Frequency: 95000
Velocity: 0,2945
Power: 3,1
Pulse duration: 0,0000001
Pass count: 1
Magnification: 10
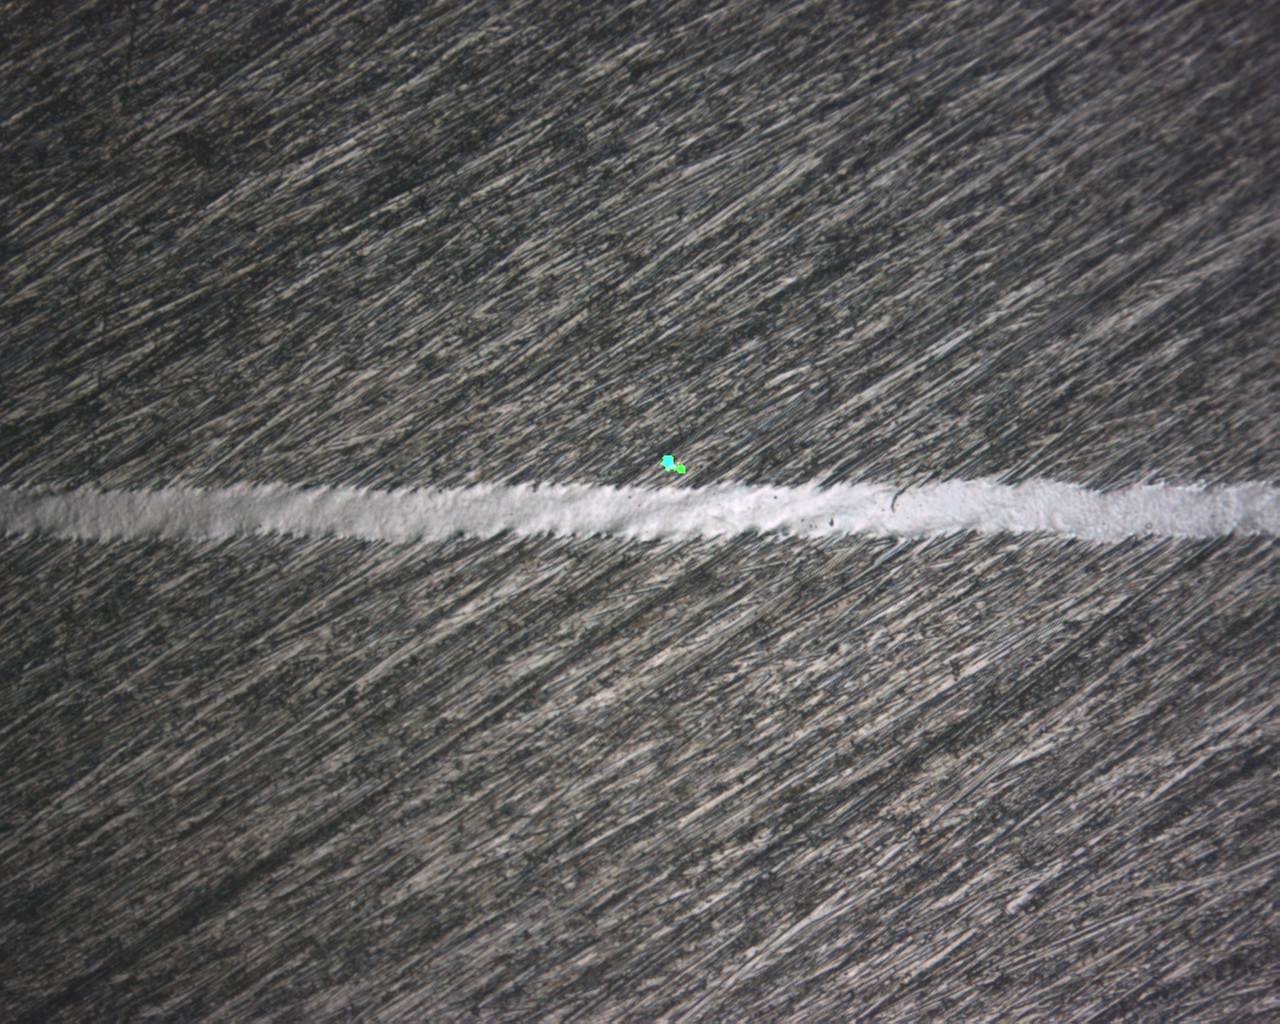
Measured width: 215.103
Other width: 6.893